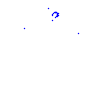
Particle: proton